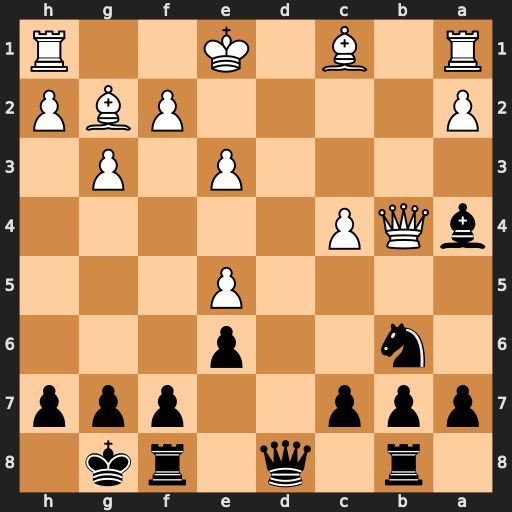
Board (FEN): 1r1q1rk1/ppp2ppp/1n2p3/4P3/bQP5/4P1P1/P4PBP/R1B1K2R
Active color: b
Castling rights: KQ
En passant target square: -
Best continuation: Qd1#